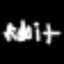
Label: frog